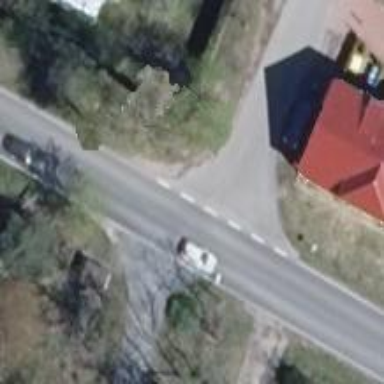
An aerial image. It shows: Secondary road with asphalt surface and no sidewalk.